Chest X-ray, AP view. Patient: 9 years old, sex M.
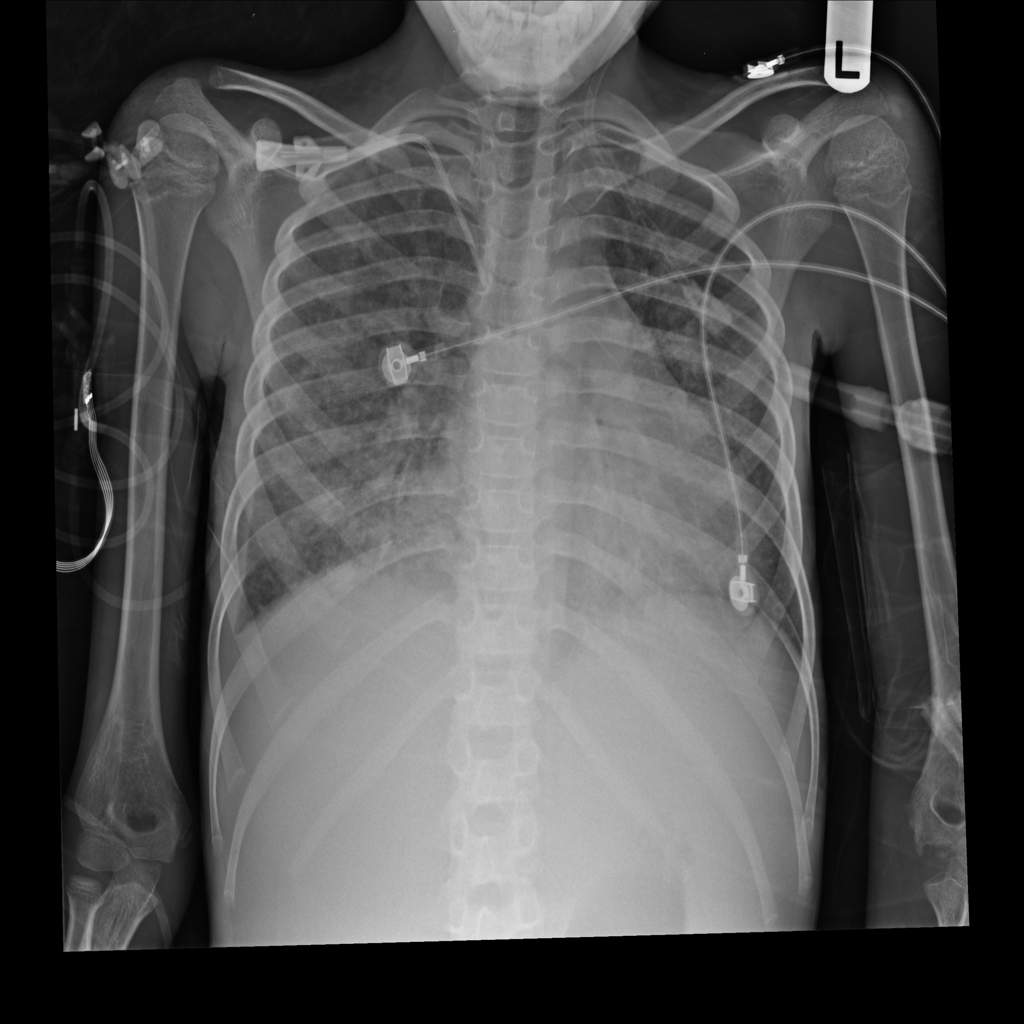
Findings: Effusion, Infiltration